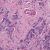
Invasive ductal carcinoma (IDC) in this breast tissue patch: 1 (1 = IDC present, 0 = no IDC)